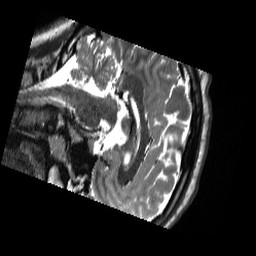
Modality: T2w
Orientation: sagittal
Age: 19
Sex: male
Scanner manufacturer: siemens
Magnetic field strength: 3 T
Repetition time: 13.52 s
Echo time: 0.088 s